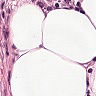
Metastatic tissue present: no